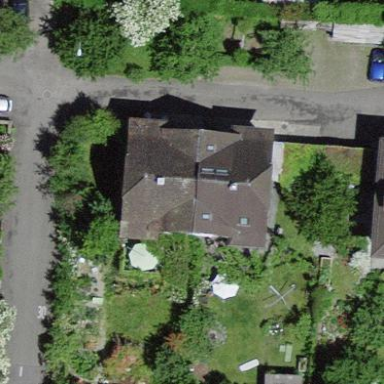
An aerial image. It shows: Terrace building with hipped roof.